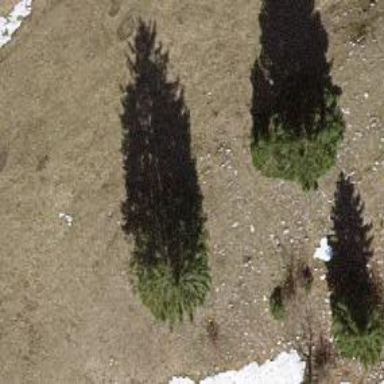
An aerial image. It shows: Beautiful tree in nature.